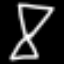
Label: hourglass